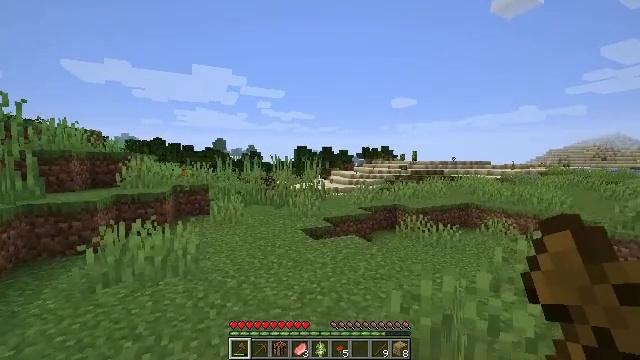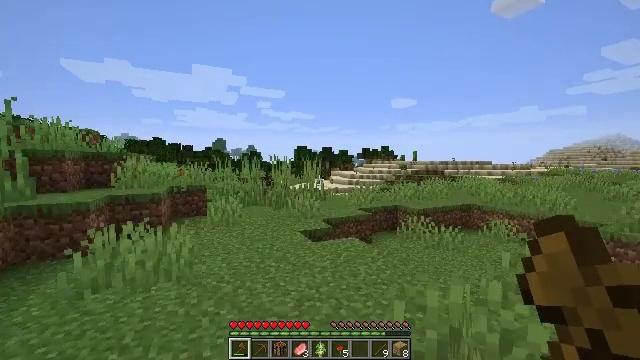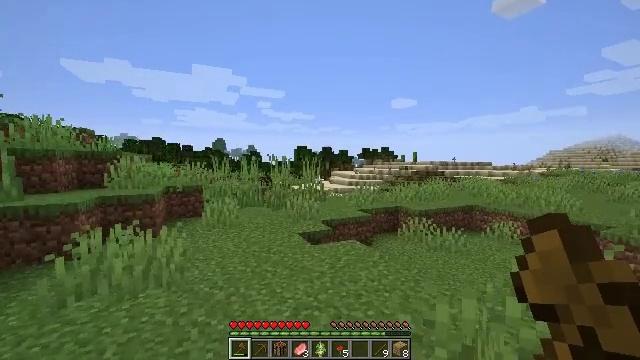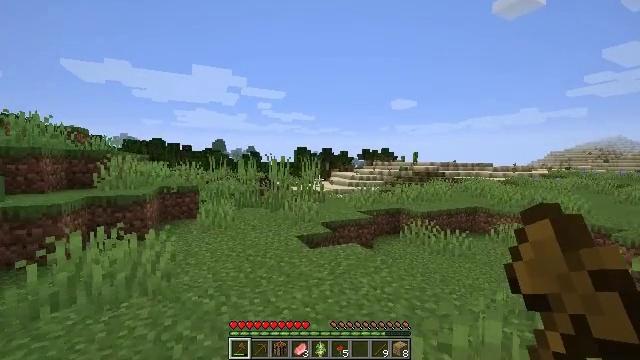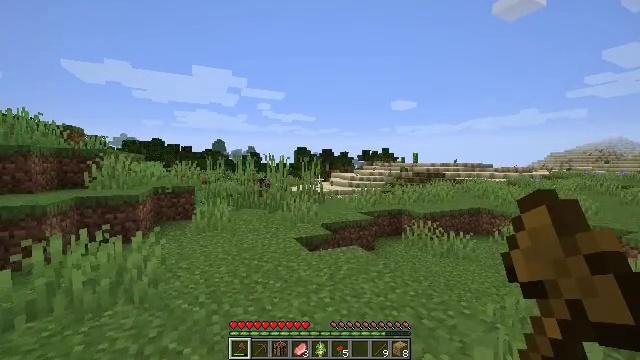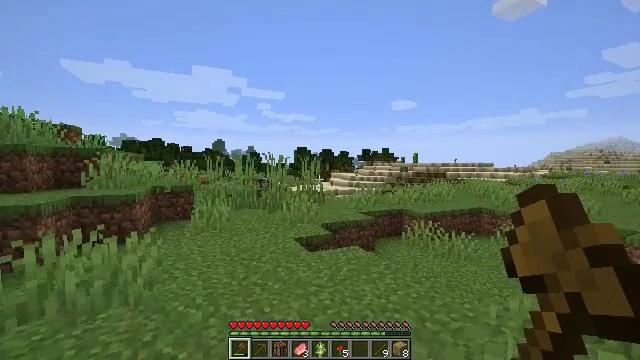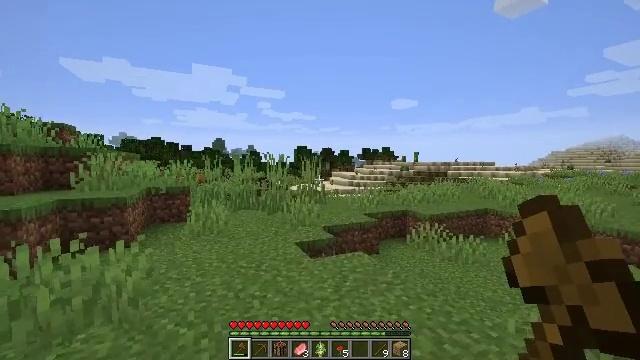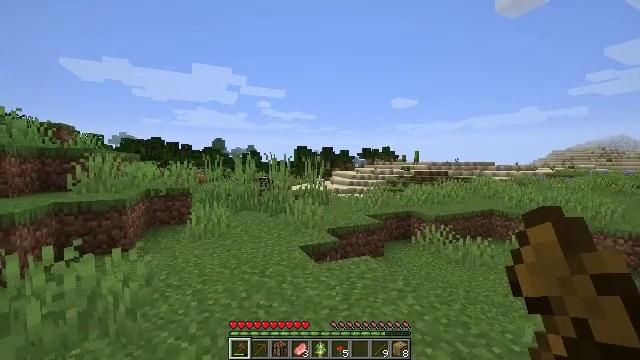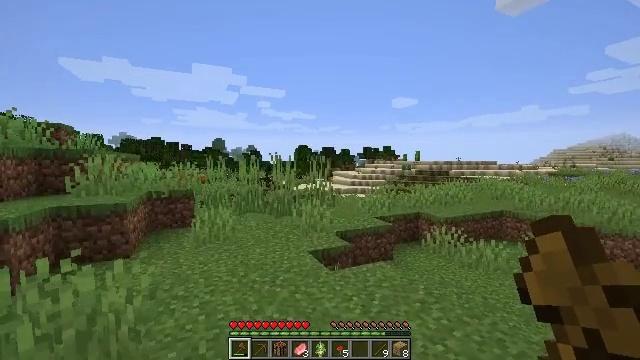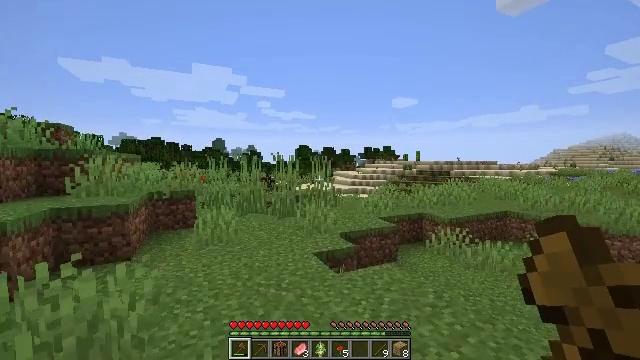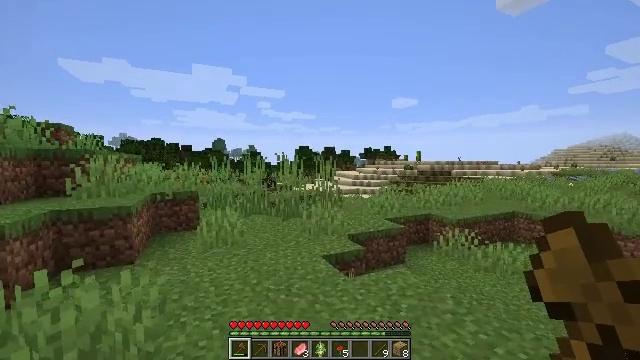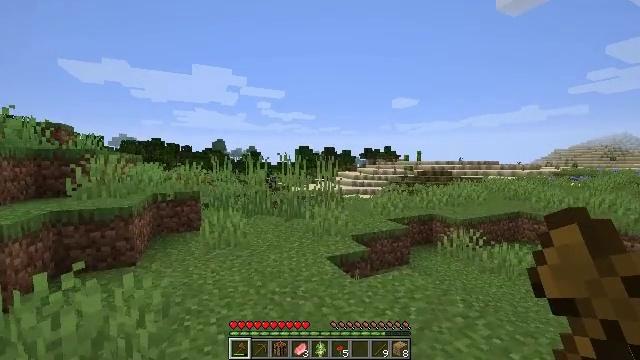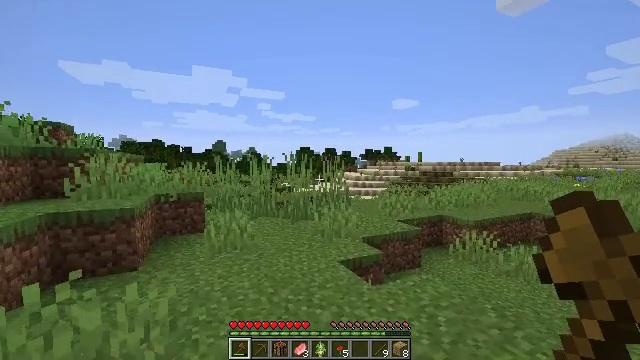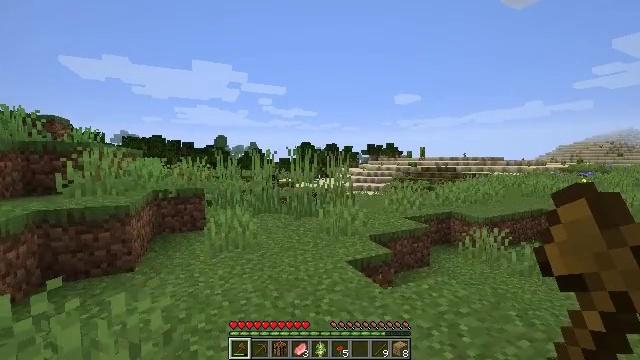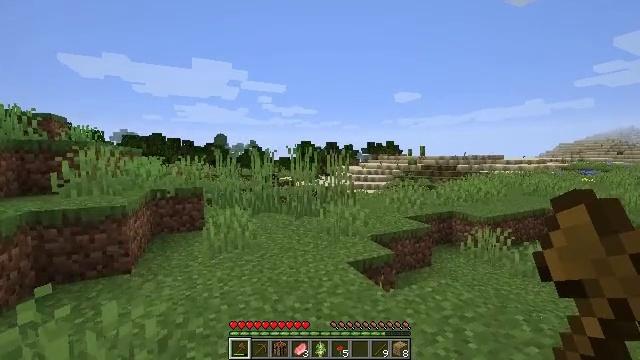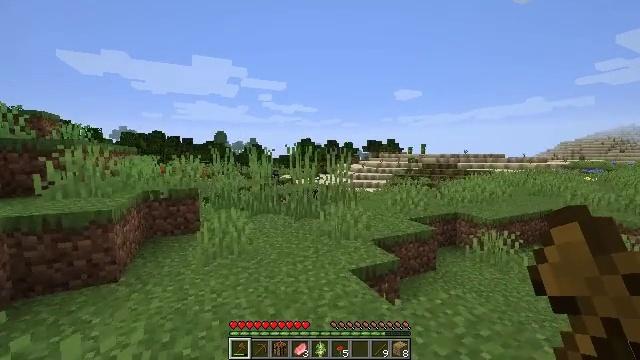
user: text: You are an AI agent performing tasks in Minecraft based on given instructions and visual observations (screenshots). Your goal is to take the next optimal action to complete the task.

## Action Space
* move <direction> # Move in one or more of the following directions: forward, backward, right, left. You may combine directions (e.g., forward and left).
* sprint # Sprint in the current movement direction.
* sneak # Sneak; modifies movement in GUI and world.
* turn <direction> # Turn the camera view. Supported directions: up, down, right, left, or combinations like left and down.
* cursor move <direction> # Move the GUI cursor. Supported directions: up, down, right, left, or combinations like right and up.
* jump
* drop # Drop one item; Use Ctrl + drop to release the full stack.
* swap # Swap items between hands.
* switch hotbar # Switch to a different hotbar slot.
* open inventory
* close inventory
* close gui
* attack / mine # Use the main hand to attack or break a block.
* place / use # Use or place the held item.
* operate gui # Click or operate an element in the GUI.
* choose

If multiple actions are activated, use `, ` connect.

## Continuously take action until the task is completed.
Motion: motion action
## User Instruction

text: Mine the pumpkin from the ground.
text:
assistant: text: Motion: move forward
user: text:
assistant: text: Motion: move forward
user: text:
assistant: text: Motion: move forward
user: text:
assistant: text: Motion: move forward
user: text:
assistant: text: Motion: move forward
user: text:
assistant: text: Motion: move forward and move left
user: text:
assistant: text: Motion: move forward and move left
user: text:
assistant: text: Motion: move forward and move left
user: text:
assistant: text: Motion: move forward and move left
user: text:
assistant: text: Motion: move forward and move left
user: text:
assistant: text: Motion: move forward and move left
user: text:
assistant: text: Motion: move forward
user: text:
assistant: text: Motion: move forward
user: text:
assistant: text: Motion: move forward
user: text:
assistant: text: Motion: move forward, sprint
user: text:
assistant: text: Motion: move forward, sprint
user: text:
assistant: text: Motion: move forward, sprint
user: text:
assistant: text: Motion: move forward, sprint
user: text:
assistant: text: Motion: move forward, sprint
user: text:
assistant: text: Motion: move forward, sprint
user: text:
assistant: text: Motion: move forward, sprint
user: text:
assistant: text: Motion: move forward, sprint
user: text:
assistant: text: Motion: move forward, sprint
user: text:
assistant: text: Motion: move forward, sprint
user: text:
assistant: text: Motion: move forward, sprint, turn down
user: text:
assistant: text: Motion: move forward, sprint
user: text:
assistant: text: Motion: move forward
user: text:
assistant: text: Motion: move forward
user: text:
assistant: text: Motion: move forward
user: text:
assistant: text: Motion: move forward